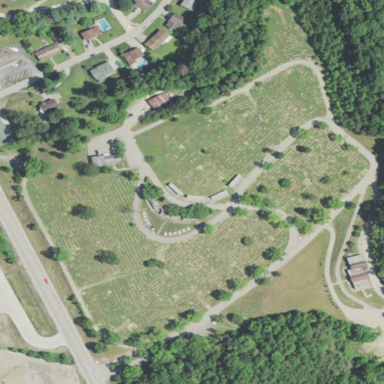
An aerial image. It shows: Cemetery.